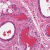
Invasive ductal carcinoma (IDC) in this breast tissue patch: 0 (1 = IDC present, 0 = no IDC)